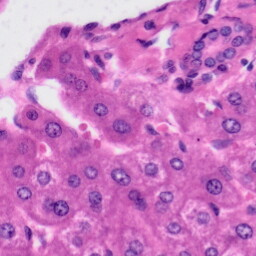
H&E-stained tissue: Liver